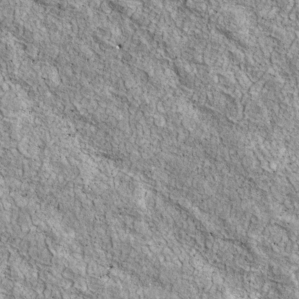
Label: non_frost